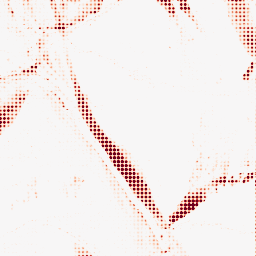
Category: morphological
Decomposition family: morphological_ellipse
Decomposition parameters: operation: opening
width: 5
height: 30
Upsampling method: sinc_hamming
Upsampling parameters: scale: 8
kernel_size: 4
Upsampling scale: 8